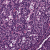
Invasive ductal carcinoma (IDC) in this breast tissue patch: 1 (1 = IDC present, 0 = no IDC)